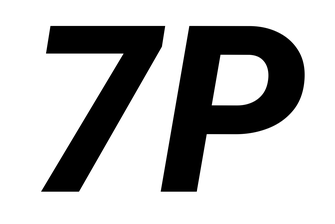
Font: Roboto-Italic_ExtraBold_Italic